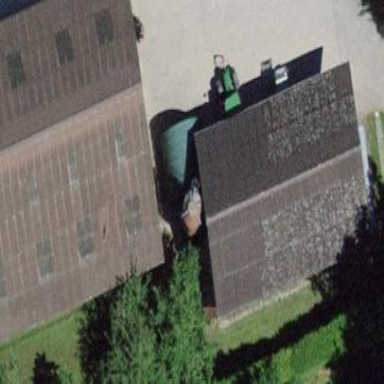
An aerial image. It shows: Shed building.